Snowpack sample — Buffalo Mountain, Silverthorne, Colorado, USA (1/25/25, 10:11 AM MST)
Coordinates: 39.6222, -106.1139
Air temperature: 22 °F
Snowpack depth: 110 cm
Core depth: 40 cm
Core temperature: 46.4 °F
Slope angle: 12°, slope face: 102°
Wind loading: high
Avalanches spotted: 0
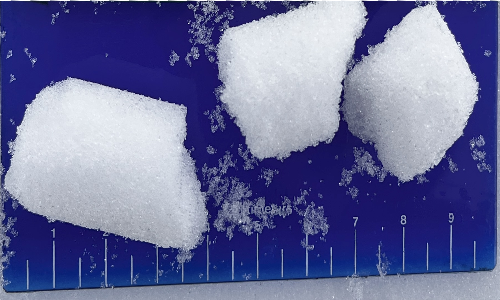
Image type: core
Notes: No avalanches nearby, collected on the outskirts of a fire break 15 meters from the treeline, on way to Buffalo and Red Mountain